八年级 · 组合几何学
已知 $E F / / A B, \angle B A C=65^{\circ}, \angle C D E=110^{\circ}$, 则 $\angle A C D$ 的度数为

图1

图2
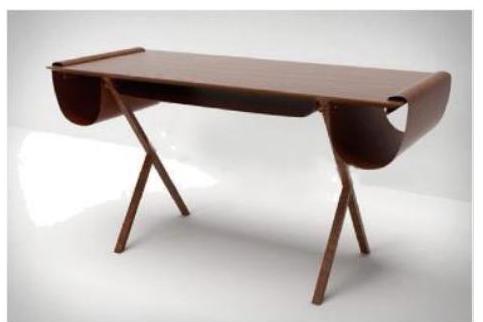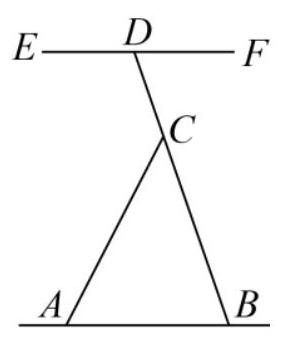
答案: $135^{\circ}$